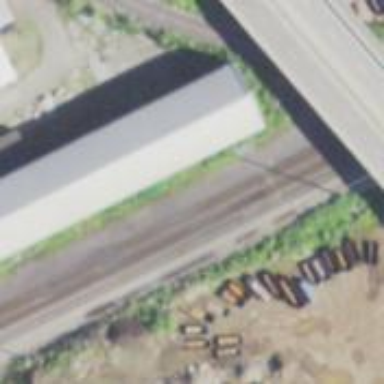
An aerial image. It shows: Railroad crossover.